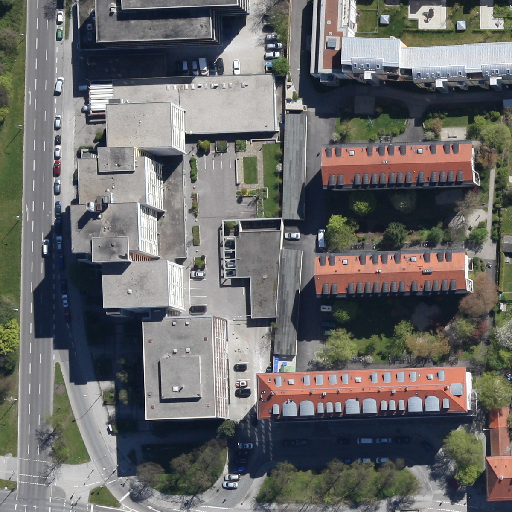
Referring expression: bikeway